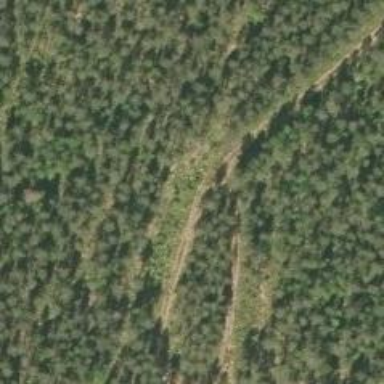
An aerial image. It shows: Track with grade 3 tracktype.